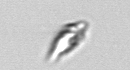
Label: Oxytoxum